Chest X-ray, PA view. Patient: 67 years old, sex M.
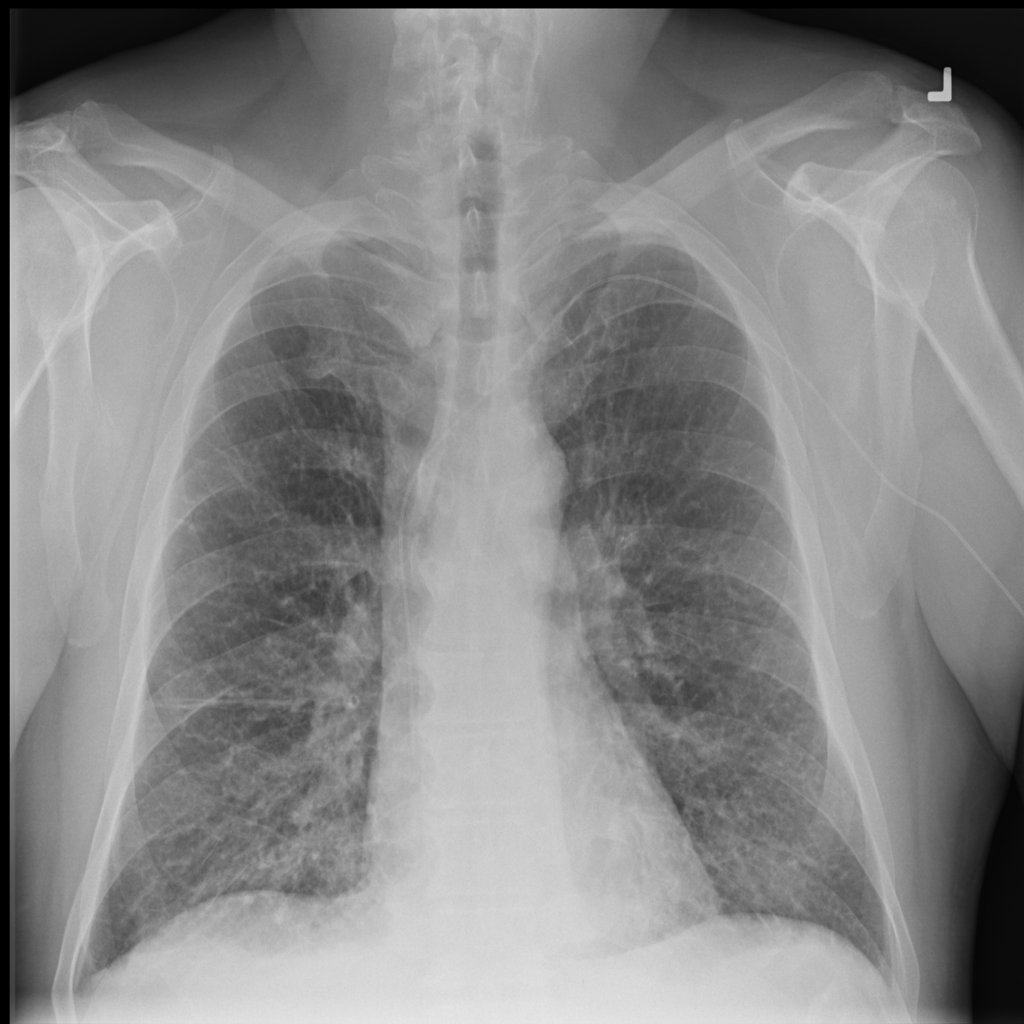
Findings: Pleural_Thickening